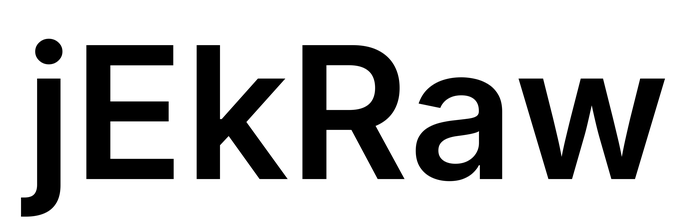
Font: Inter_SemiBold